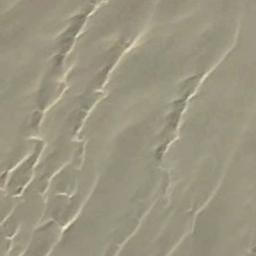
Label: desert